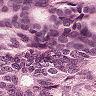
Metastatic tissue present: yes